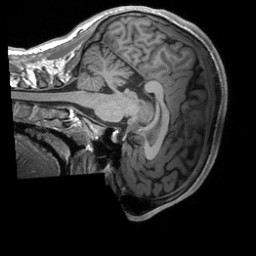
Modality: T1w
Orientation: sagittal
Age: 21
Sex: male
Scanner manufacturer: siemens
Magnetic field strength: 3 T
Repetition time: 2.3 s
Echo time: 0.00227 s